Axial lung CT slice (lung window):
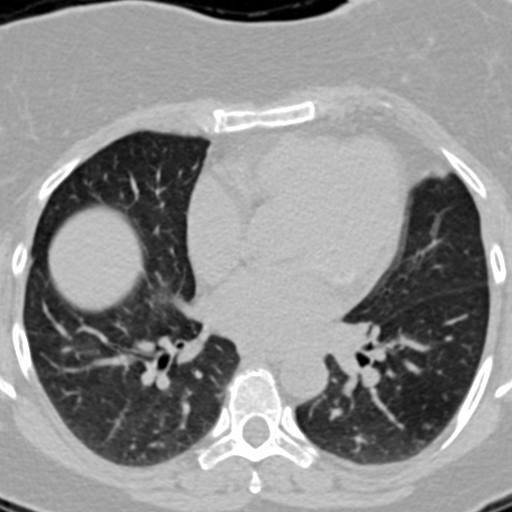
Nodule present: no